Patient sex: F
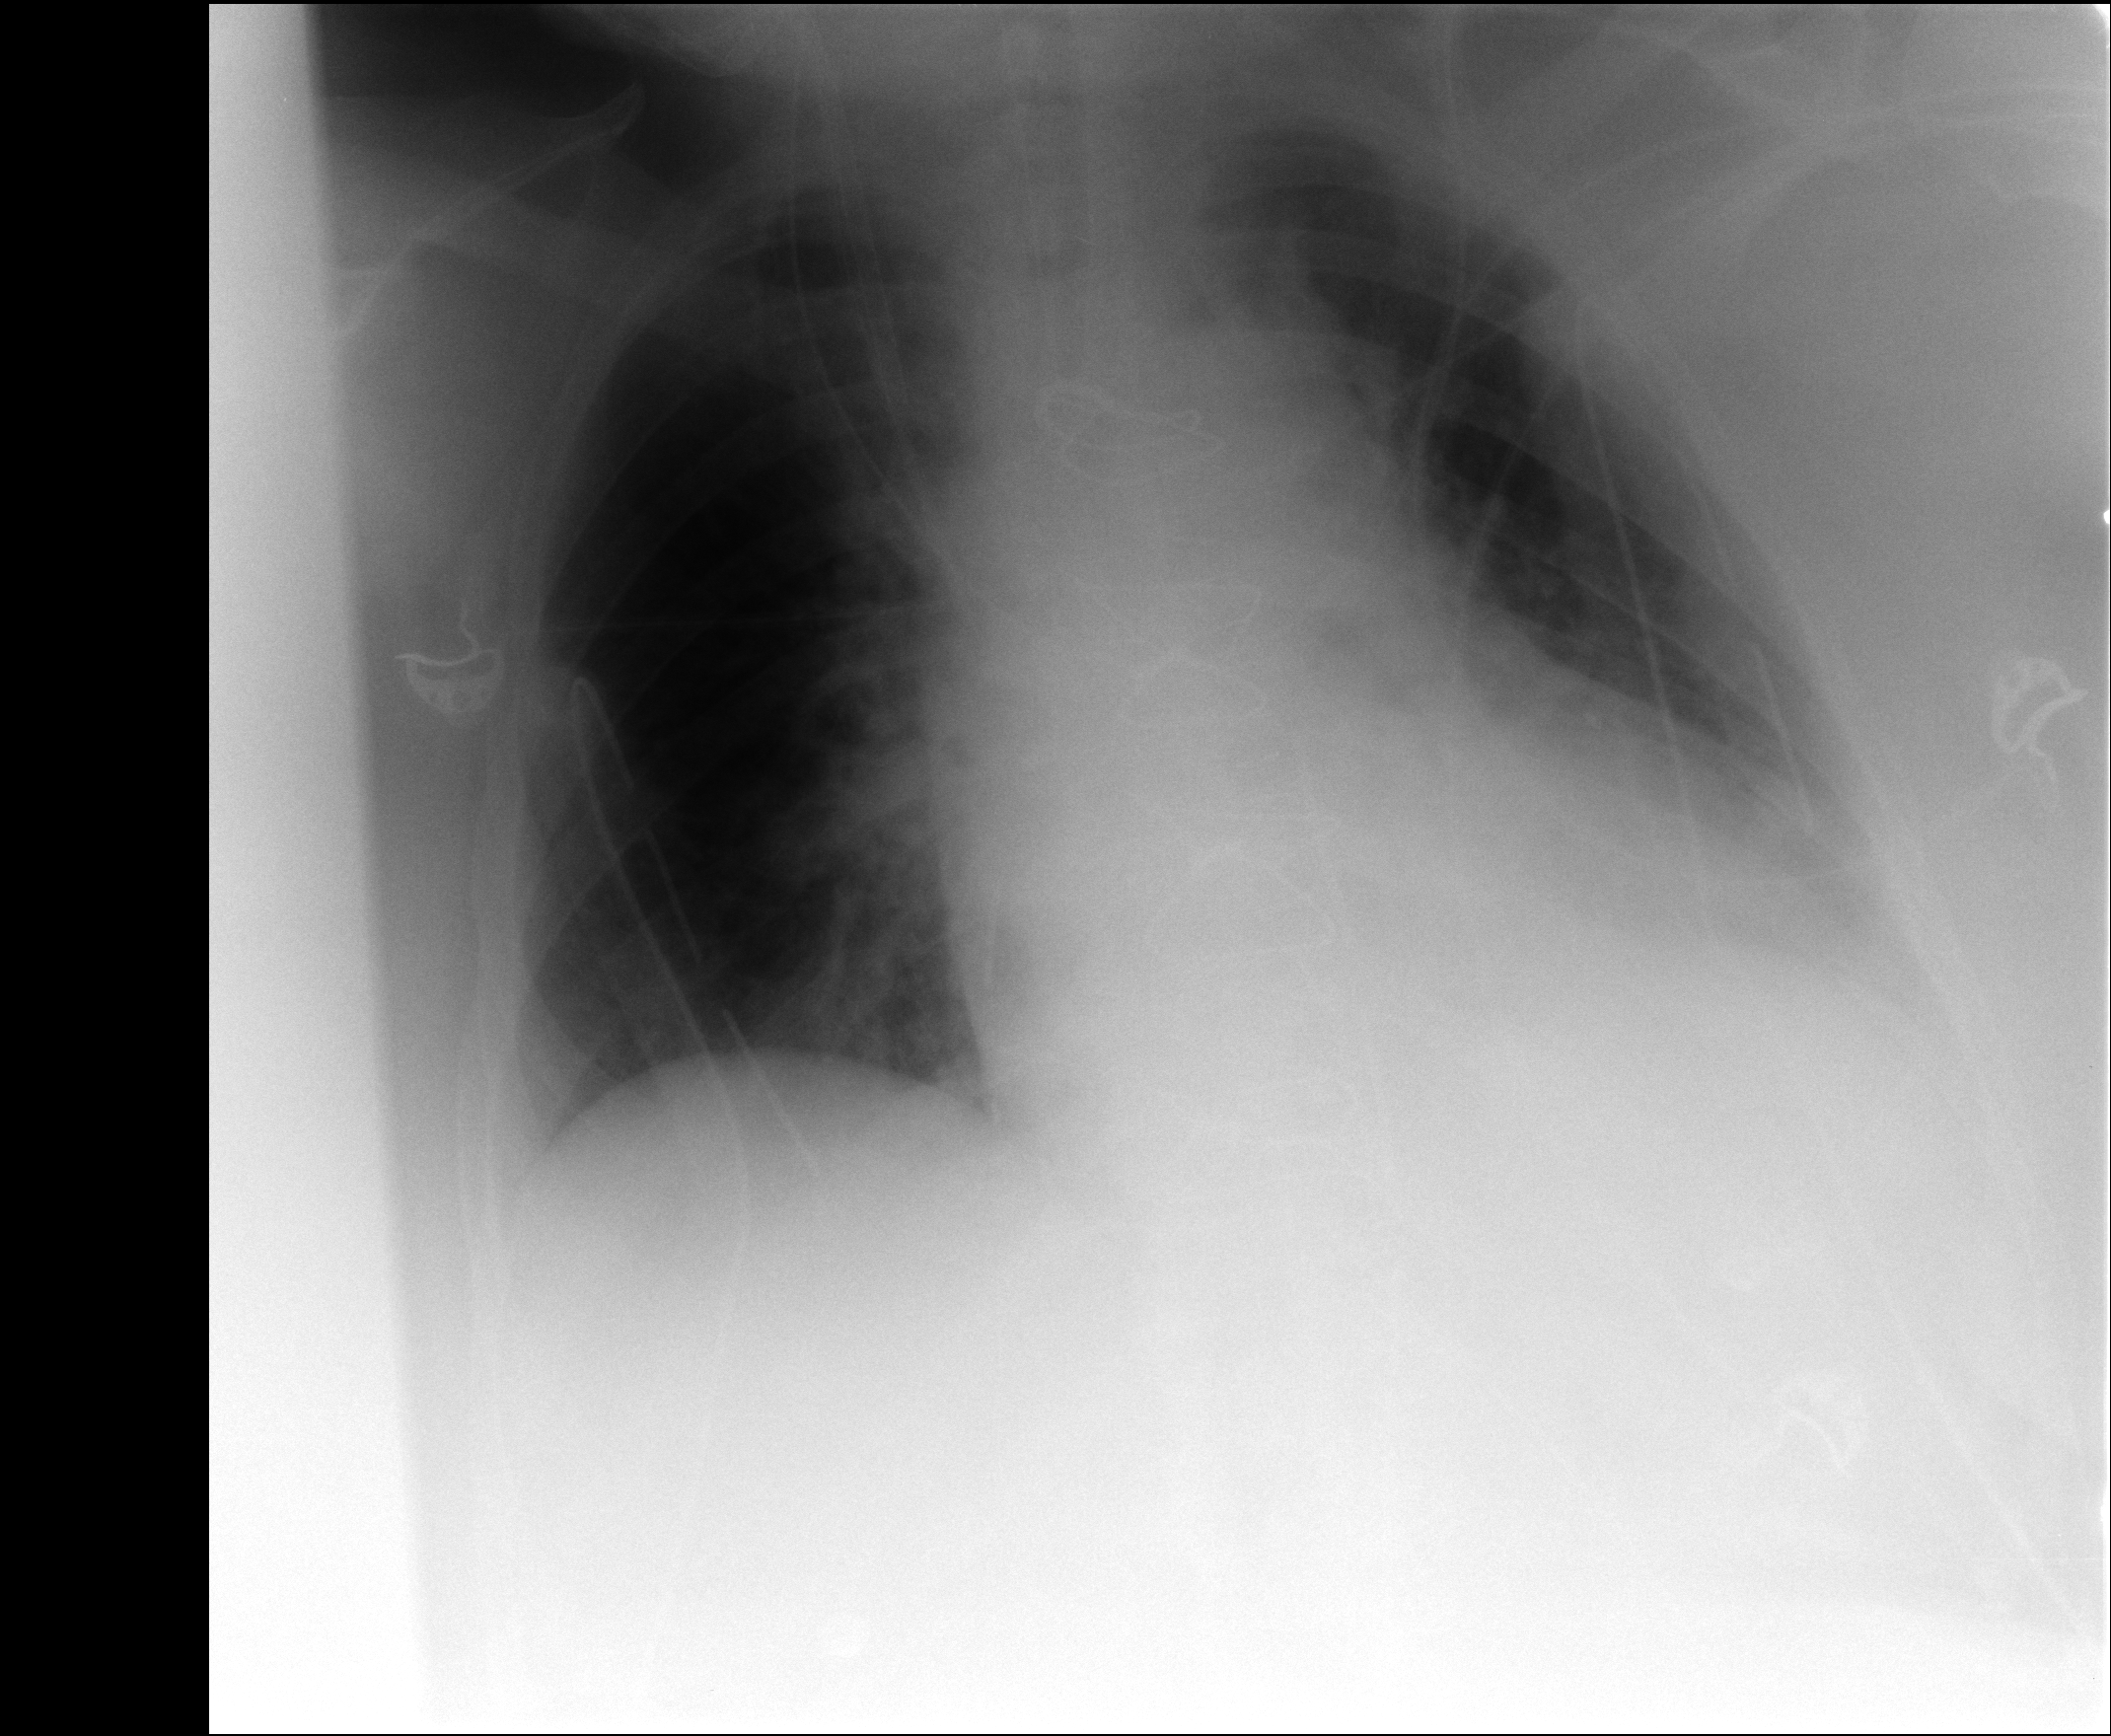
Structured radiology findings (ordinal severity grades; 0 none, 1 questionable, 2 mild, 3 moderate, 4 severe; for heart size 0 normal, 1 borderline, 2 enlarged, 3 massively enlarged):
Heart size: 2
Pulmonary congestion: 0
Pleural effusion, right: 0
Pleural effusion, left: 2
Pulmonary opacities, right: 0
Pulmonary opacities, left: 0
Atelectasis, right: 0
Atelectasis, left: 2